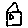
Label: house